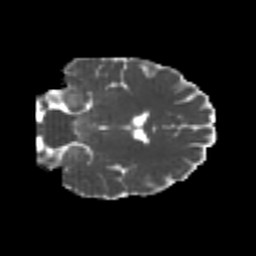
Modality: MD
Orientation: coronal
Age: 26
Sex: female
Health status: healthy
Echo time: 0.074 s